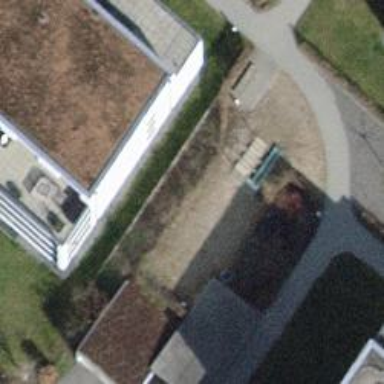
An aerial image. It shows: View of roof of building.